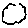
Label: cloud